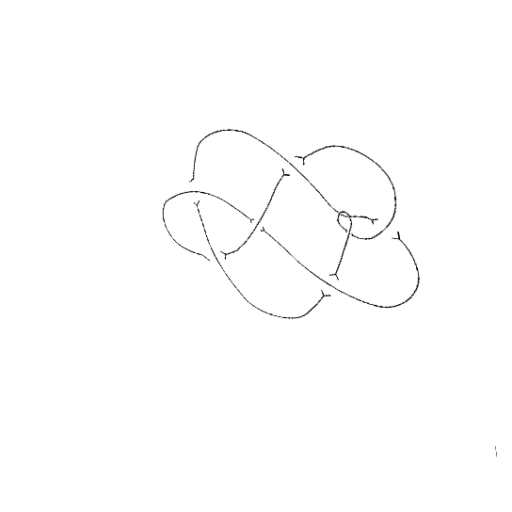
Crossing number: 9